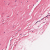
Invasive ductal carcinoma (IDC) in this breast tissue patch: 0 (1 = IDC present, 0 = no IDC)